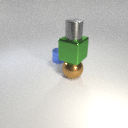
large green metal cube above large brown metal sphere